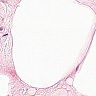
Metastatic tissue present: no